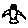
Label: bird